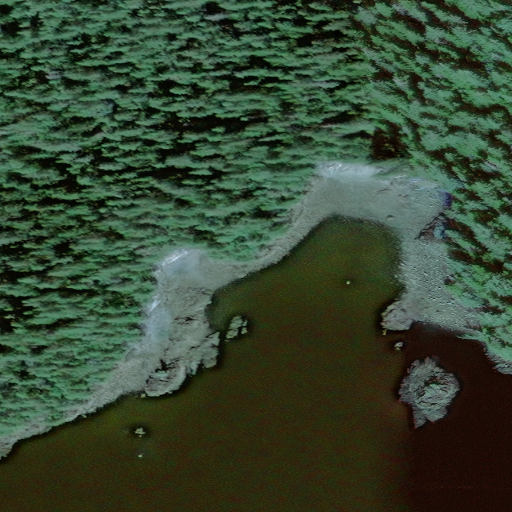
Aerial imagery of cape in Alaska named Mop Point containing only unknown